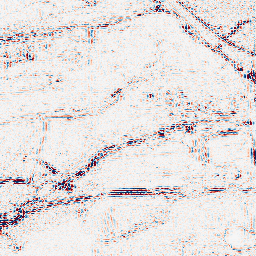
Category: wavelet
Decomposition family: wavelet_biorthogonal
Decomposition parameters: wavelet: bior3.5
level: 2
Upsampling method: bicubic_3x
Upsampling parameters: scale: 3
Upsampling scale: 3